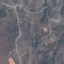
Label: HerbaceousVegetation